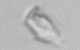
Label: detritus_transparent